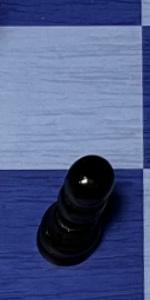
Label: Pawn_Black